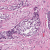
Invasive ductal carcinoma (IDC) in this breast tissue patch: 1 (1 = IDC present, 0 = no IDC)